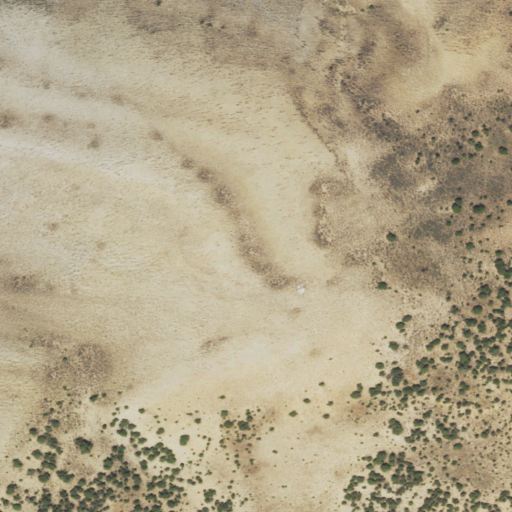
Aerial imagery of mountain in Wyoming named Bald Knoll containing shrub and grassland